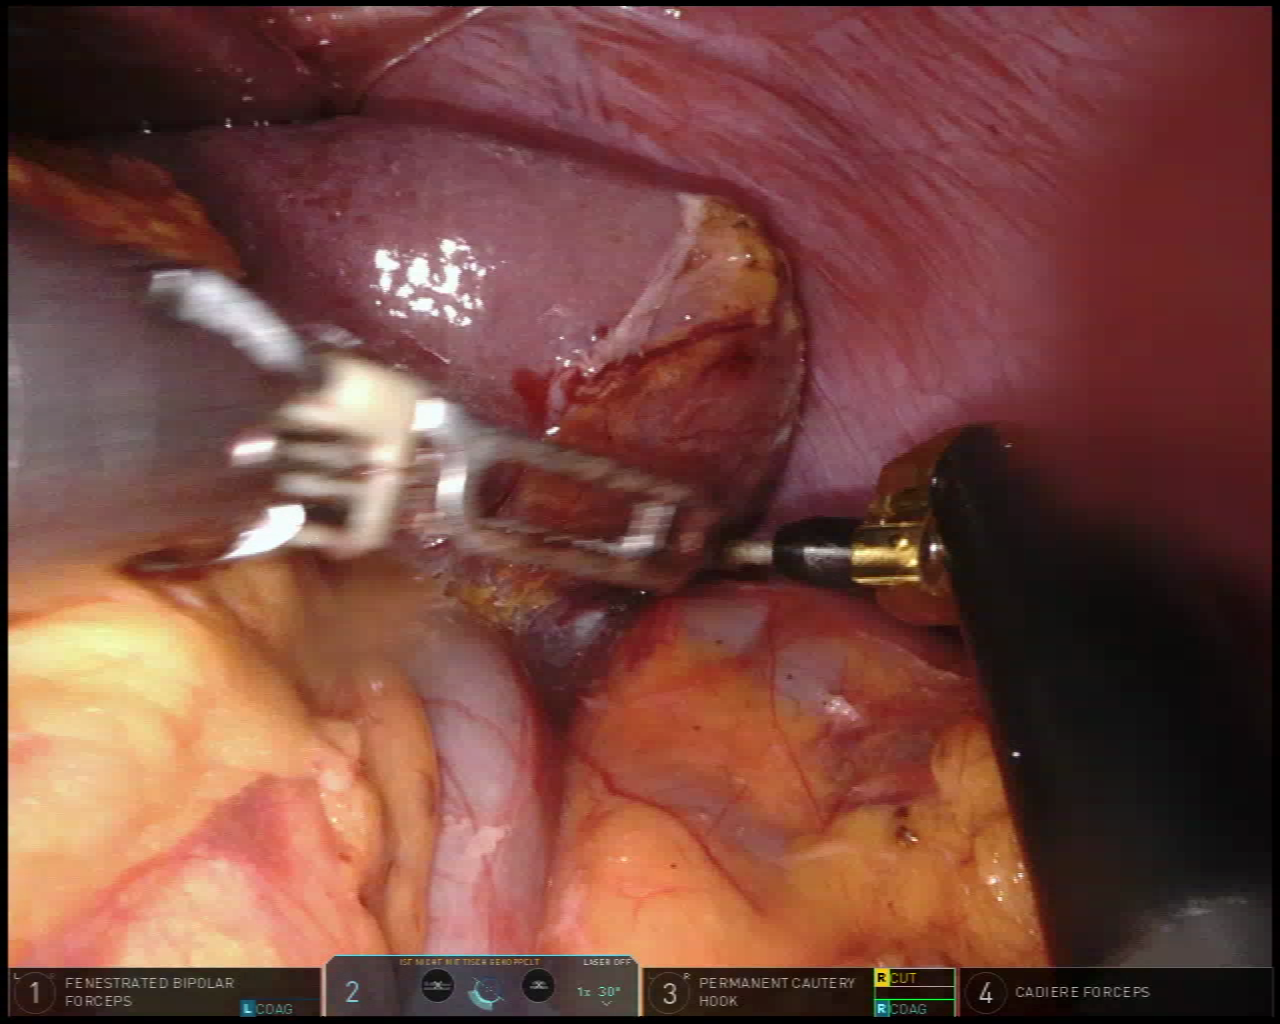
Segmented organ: abdominal_wall
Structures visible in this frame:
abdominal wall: yes
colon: yes
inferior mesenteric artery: no
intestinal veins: no
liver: yes
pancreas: no
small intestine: no
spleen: yes
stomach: no
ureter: no
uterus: no
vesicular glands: no